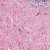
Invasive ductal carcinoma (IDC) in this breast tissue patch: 0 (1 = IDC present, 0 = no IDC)